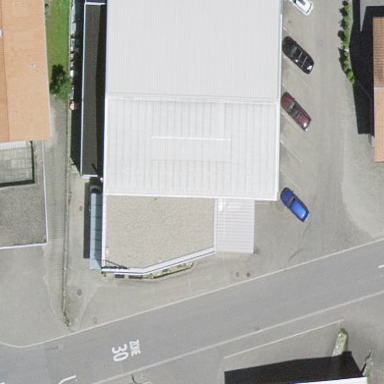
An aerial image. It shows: Industrial building.